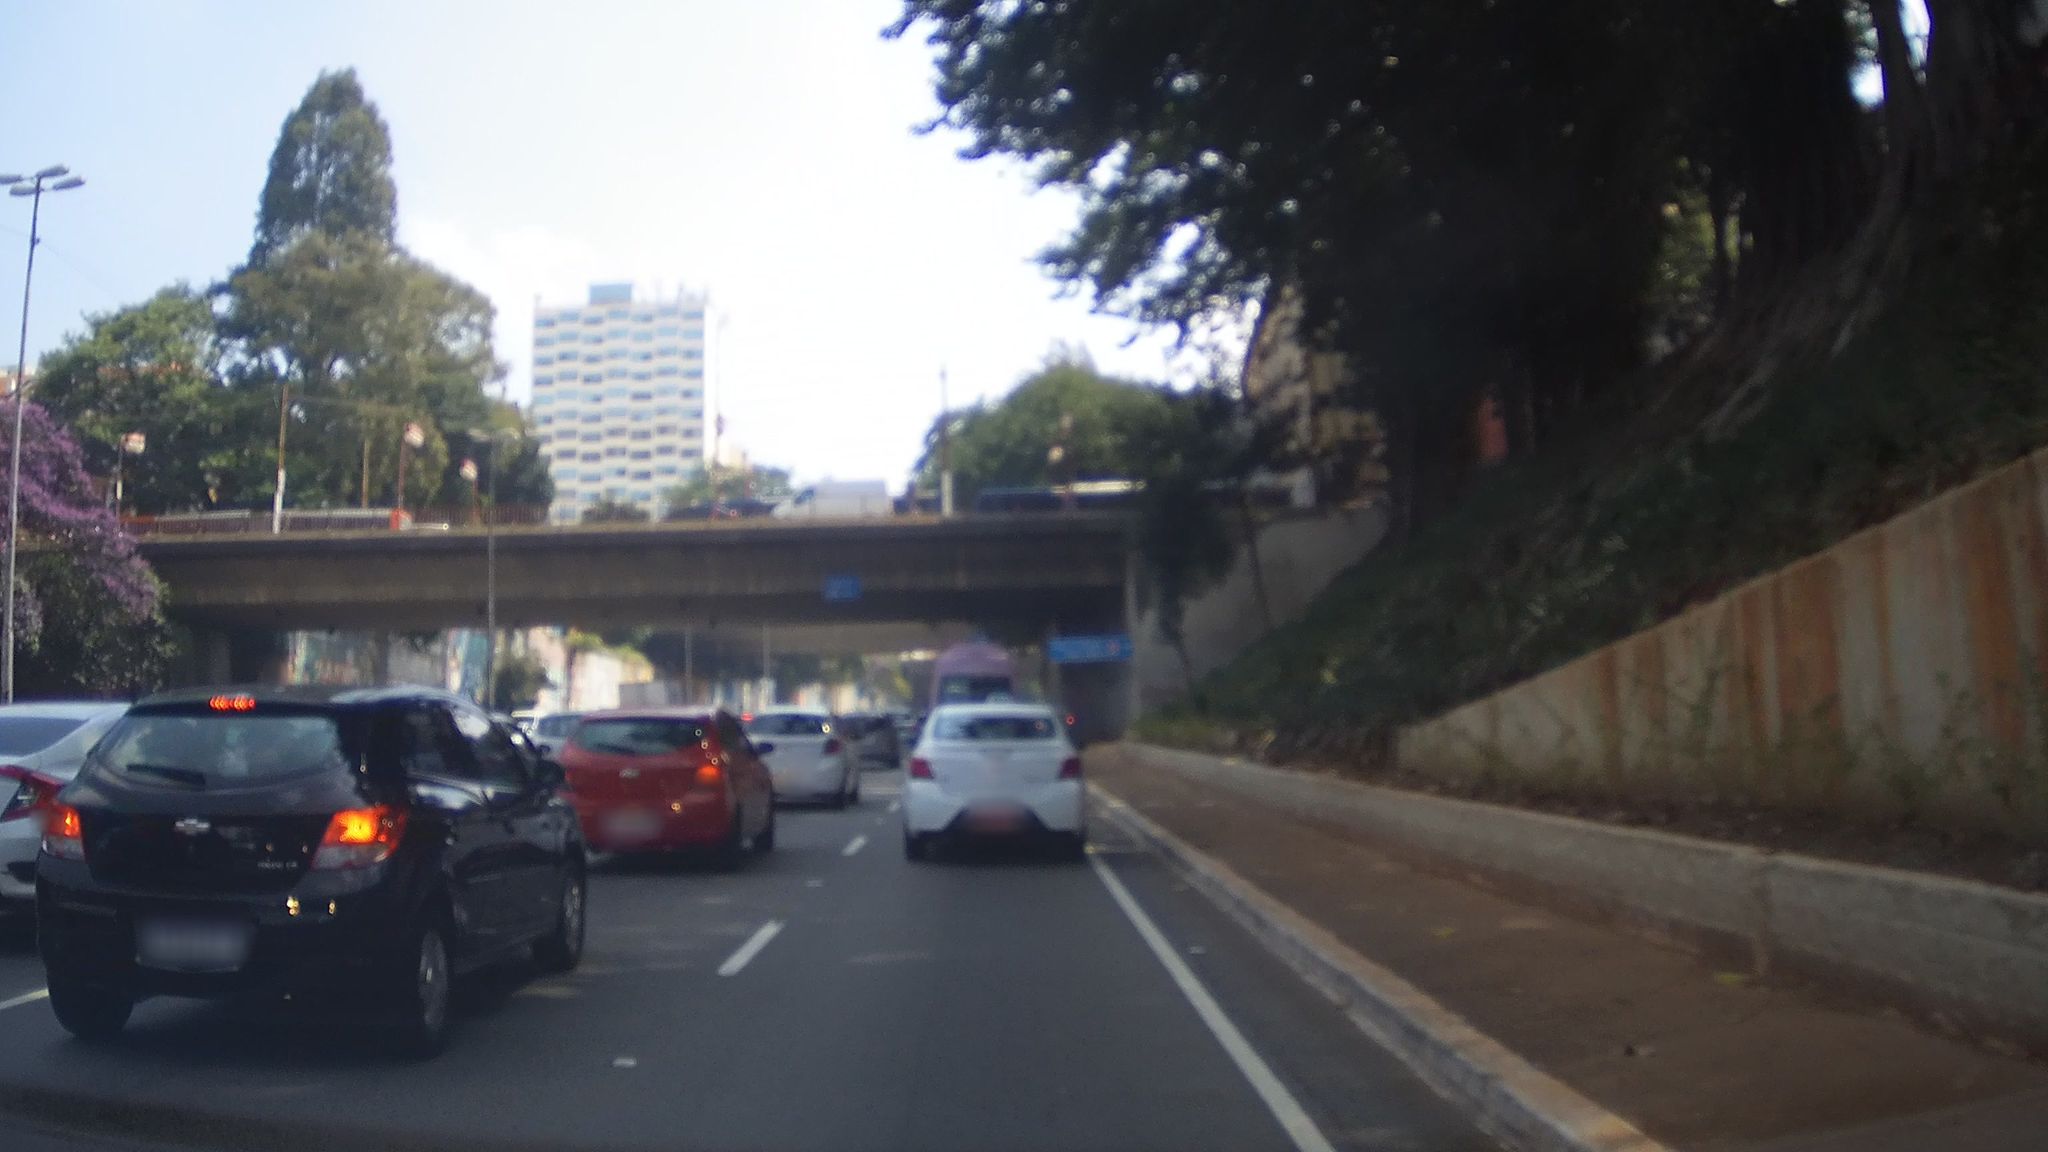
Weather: clear
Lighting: day
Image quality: good
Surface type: driving surface
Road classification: trunk
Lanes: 4, 6
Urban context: urban centre
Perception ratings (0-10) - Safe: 1.37, Lively: 8.1, Beautiful: 4.83, Boring: 2.42, Depressing: 1.5, Wealthy: 5.35